Question: I'm trying to convert a list in Excel VBA as follows:
My original list in the one colored in grey. It shows a sequence.
I want to generate the list on the right according to each number location.

For example:
'3' is in the left list so '2' is on the location in the right list;
'6' is in the left list so '4' is on the location in the right list ...
I tried using 'For' loops in VBA, but it's getting a bit long and complex, is there a way to do it by using arrays in VBA?
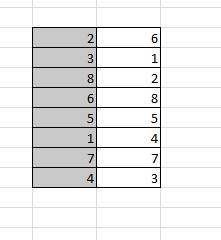
Answer: This will work, just set the first, last and ranges as needed.
'''
Private Sub cbSort_Click()
Dim wArray As Variant, dArray As Variant
Dim first As Integer, last As Integer
Dim i As Integer, j As Integer
first = 1
last = 8
Set wArray = Range("A" & first & ":A" & last)
ReDim dArray(1 To last - first + 1, 1 To 1)
j = 1
For i = first To last
dArray(wArray(i, 1), 1) = j
j = j + 1
Next i
Range("B" & first & ":B" & last) = dArray
End Sub
'''